Question: Return array of objects matching object.date and summing object.value
[
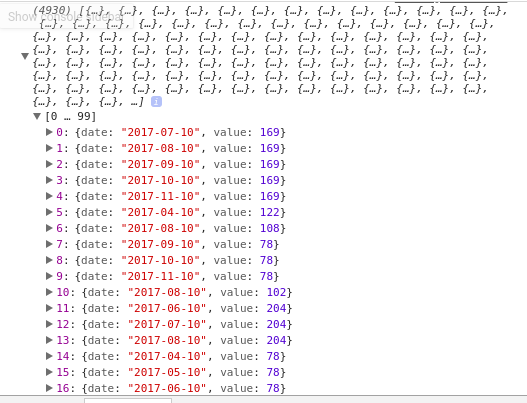
Answer: To sum values grouped by date, you could use an intermediary object as map, and then sum each date:
'''
function sumValuesGroupByDate(input) {
var dates = {};
input.forEach(dv => dates[dv.date] = ((dates[dv.date] || 0) + dv.value));
return Object.keys(dates).map(date => ({date, value: dates[date]}));
}
var input = [
{date: "2017-07-10", value: 1}, {date: "2017-07-11", value: 3},
{date: "2017-07-10", value: 5}, {date: "2017-07-11", value: 7}
];
console.log(sumValuesGroupByDate(input));
'''
And if you are into one-liners of raw ES6 JavaScript power, here it goes:
'''
function sumValuesGroupByDate(input) {
return Object.entries(input.reduce((dvs, {date: d, value: v}) => ({...dvs, [d]: (dvs[d] || 0) + v}), {})).map(([date, value]) => ({date, value}));
}
var input = [
{date: "2017-07-10", value: 1}, {date: "2017-07-11", value: 3},
{date: "2017-07-10", value: 5}, {date: "2017-07-11", value: 7}
];
console.log(sumValuesGroupByDate(input));
'''